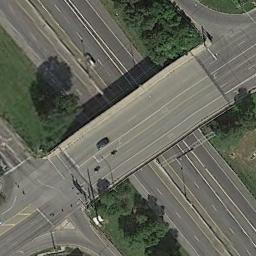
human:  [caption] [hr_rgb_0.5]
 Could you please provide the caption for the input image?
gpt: The cross-line overpass is over the road and some cars are driving on the roads and the overpass .

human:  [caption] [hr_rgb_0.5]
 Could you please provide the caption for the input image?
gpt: The overpass is divided into three roads .

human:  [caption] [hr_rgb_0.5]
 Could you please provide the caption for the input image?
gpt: There are many trees beside the overpass .

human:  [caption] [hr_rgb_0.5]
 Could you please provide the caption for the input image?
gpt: The overpass is on the grass next to some trees .

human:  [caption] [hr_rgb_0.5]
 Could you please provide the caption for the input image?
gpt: There are some green trees and lawns beside the overpass .